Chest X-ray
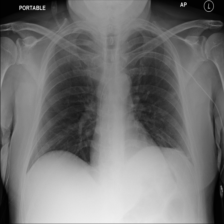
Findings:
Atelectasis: negative
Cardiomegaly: negative
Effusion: negative
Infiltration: negative
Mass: negative
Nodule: positive
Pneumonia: negative
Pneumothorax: negative
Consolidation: negative
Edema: negative
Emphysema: negative
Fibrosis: negative
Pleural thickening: negative
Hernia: negative